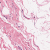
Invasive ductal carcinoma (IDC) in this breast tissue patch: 0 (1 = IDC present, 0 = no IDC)